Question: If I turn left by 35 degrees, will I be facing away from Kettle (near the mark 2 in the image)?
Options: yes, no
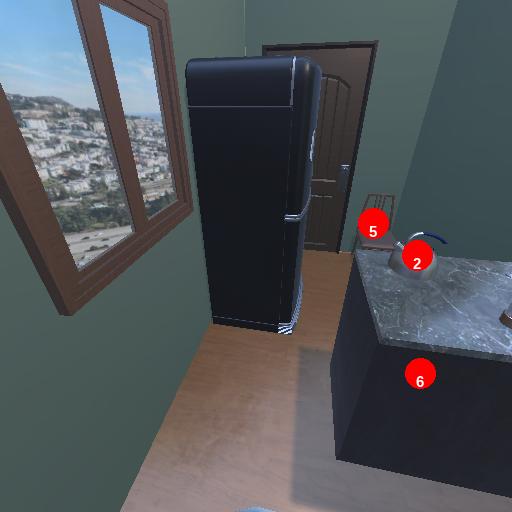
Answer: yes